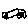
Label: car